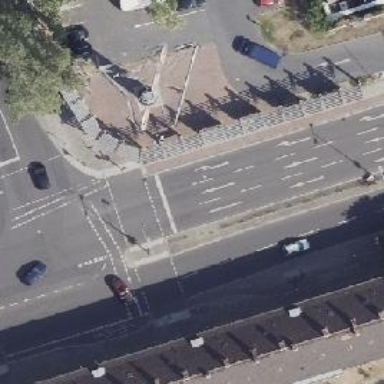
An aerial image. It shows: Secondary road with asphalt surface and lane markings. It features cycle track on the right side. The road is dual carriageway.